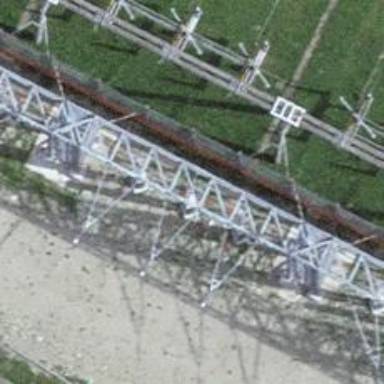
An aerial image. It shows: Power line with three cables.